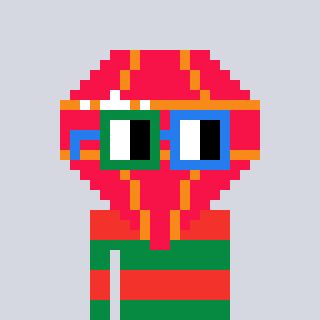
a pixel art character with square green and blue glasses, a red diamond-shaped head and a green-colored body on a cool background